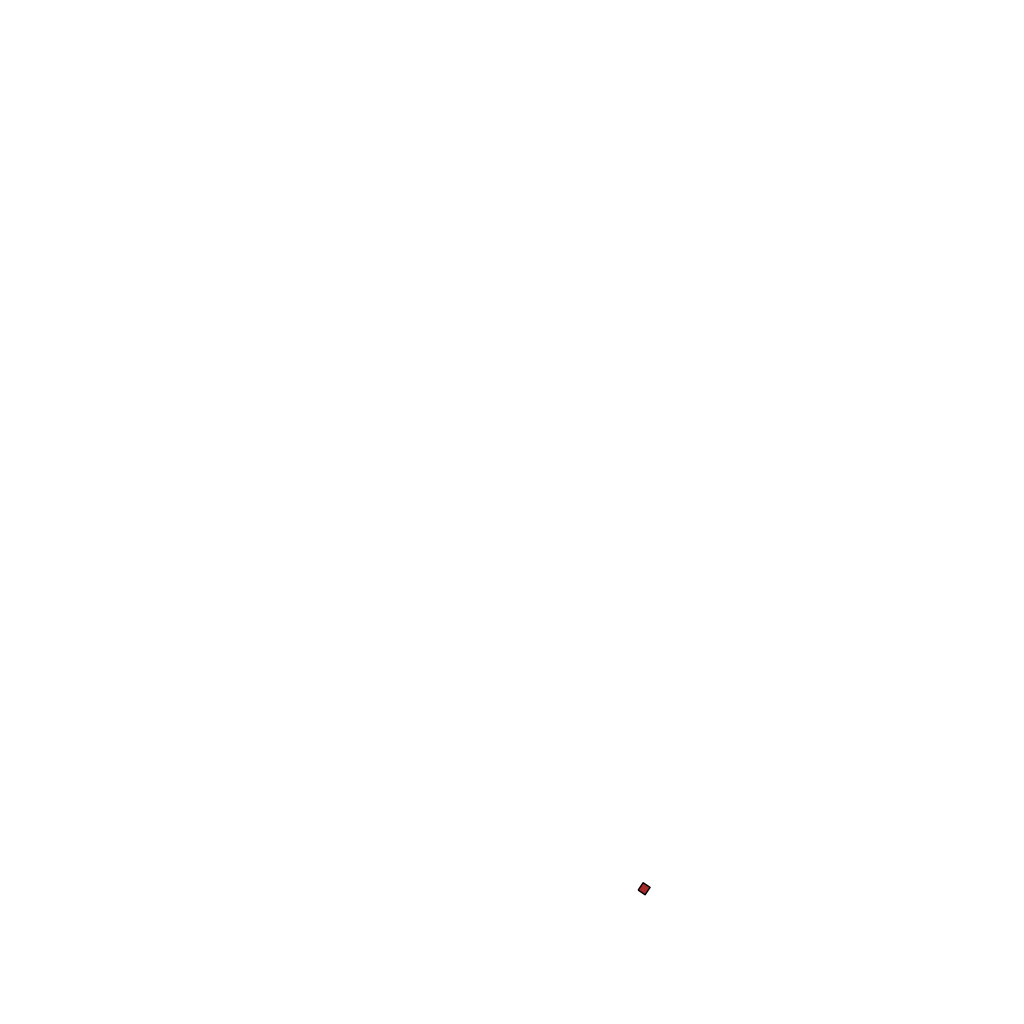
Tags: overhead vector_map, agriculture, recreation, residential, special, density_5, Facility, 1.0 km²